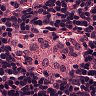
Metastatic tissue present: no